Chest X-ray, AP view. Patient: 32 years old, sex M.
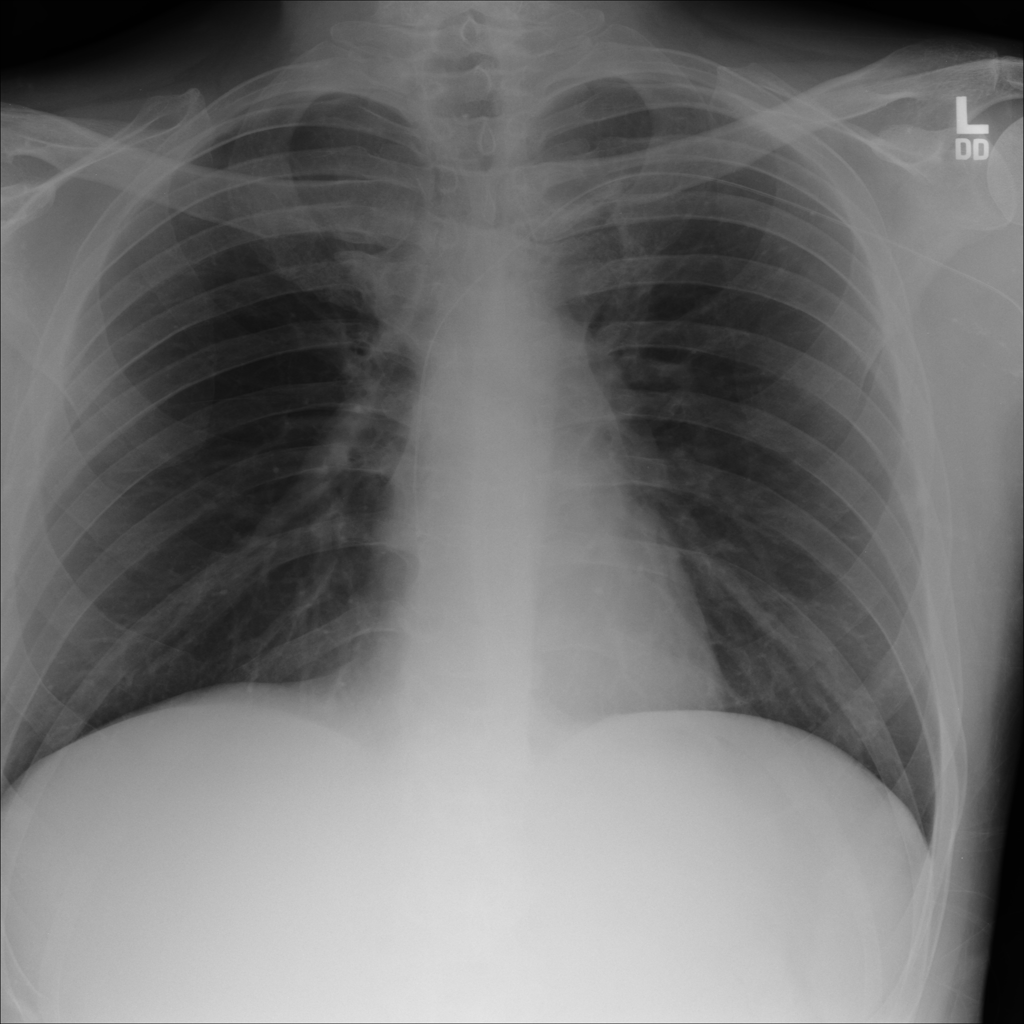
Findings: No Finding